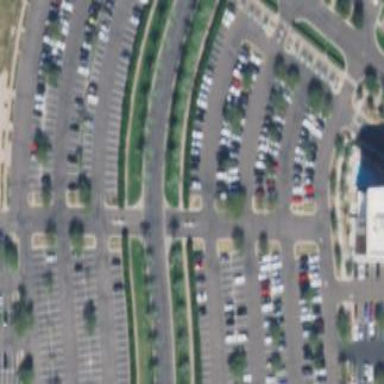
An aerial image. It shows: Parking area with asphalt surface.